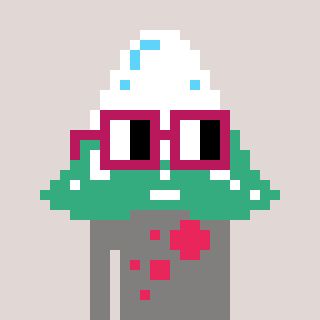
a pixel art character with square dark red glasses, a snowy mountain-shaped head and a bluegrey-colored body on a warm background